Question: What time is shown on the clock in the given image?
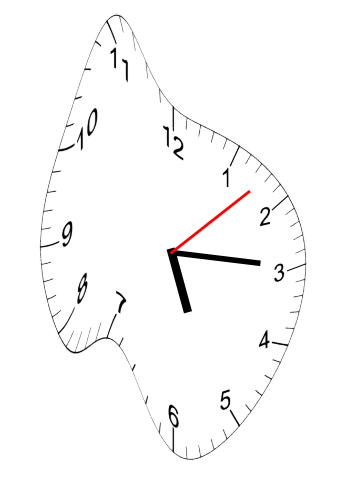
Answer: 05:15:08